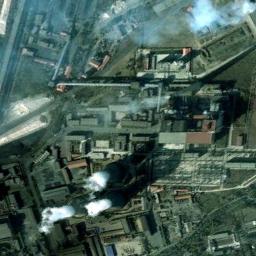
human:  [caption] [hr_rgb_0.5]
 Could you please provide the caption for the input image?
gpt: In the thermal power plant, there are workshops and machinery, pipelines, Three cooling towers that emit steam, and chimneys .

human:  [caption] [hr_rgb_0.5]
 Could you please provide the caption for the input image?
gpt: There are many buildings of different shapes next to the thermal power station .

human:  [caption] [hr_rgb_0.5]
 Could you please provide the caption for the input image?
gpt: The thermal power station is on the grass next to some buildings with white mist above .

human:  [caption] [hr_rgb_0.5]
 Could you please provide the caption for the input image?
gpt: There are two thermal power stations at the top right of the picture, and the left one is emitting smoke .

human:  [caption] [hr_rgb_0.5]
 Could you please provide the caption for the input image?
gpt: There are many buildings and several chimneys on the thermal power station .